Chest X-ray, AP view. Patient: 42 years old, sex M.
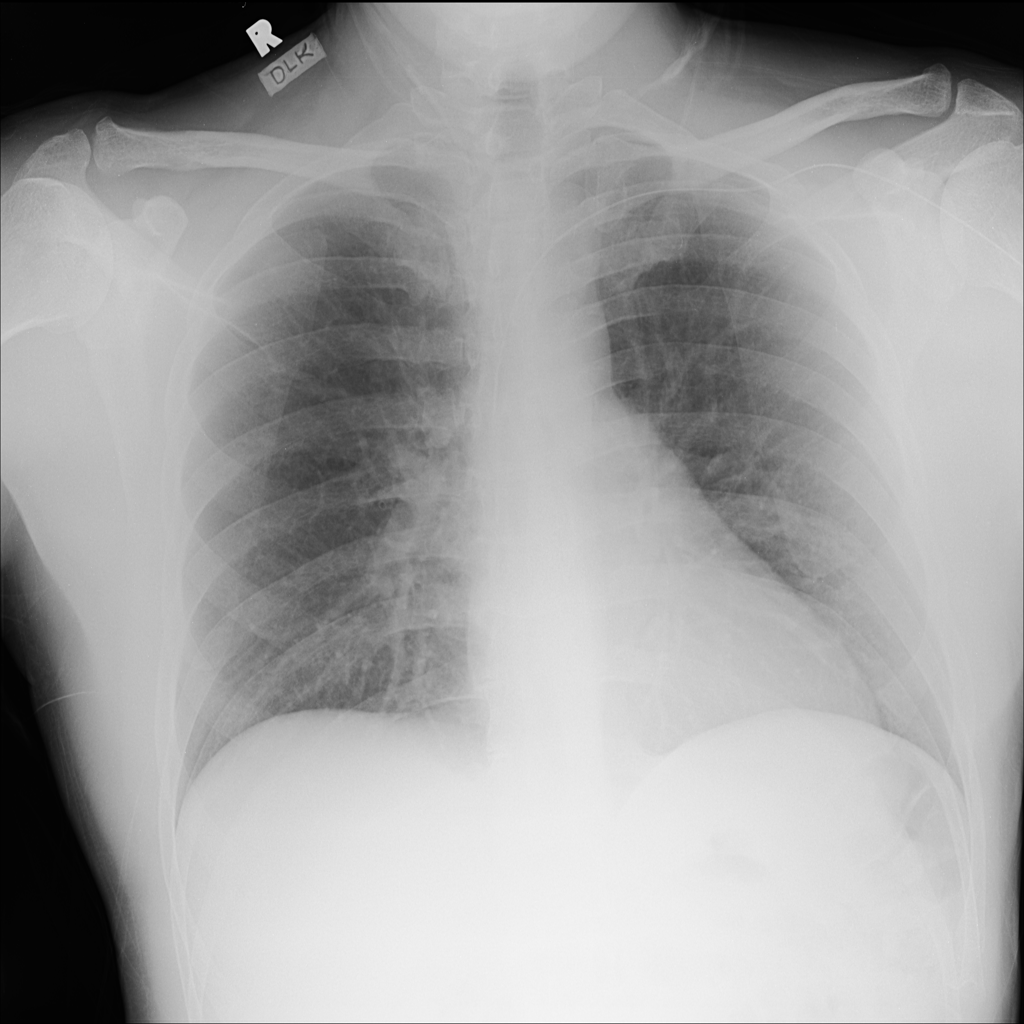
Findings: No Finding